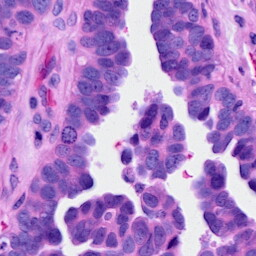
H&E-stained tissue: Ovarian